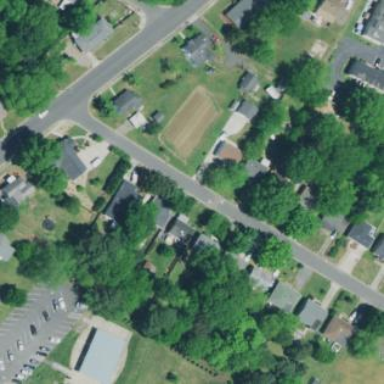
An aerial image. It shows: This residential area consists of single-family homes.